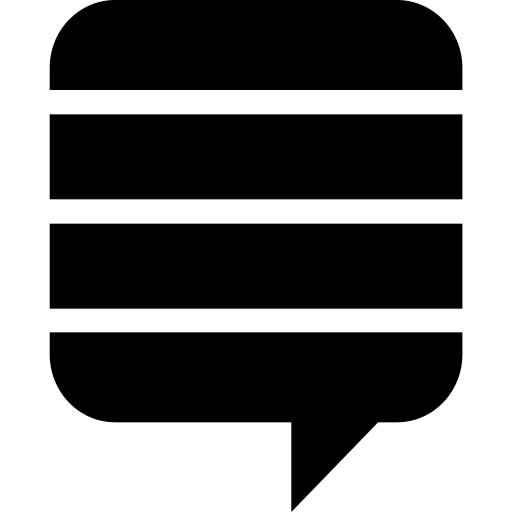
Tags: icon, FontAwesome, fa-icon, brand, stack, exchange